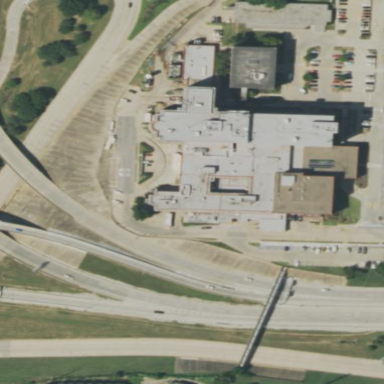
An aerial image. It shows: Hospital building.